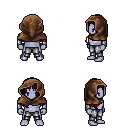
a pixel art fantasy rpg character, male body template, dark elf, purple skin, steel arm armor, metal pants, brunette right-swept hairstyle, cloth hood, four views (front, back, left, right), 2x2 character sprite sheet, small pixel art, hard edges, no anti-aliasing